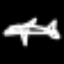
Label: airplane